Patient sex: M
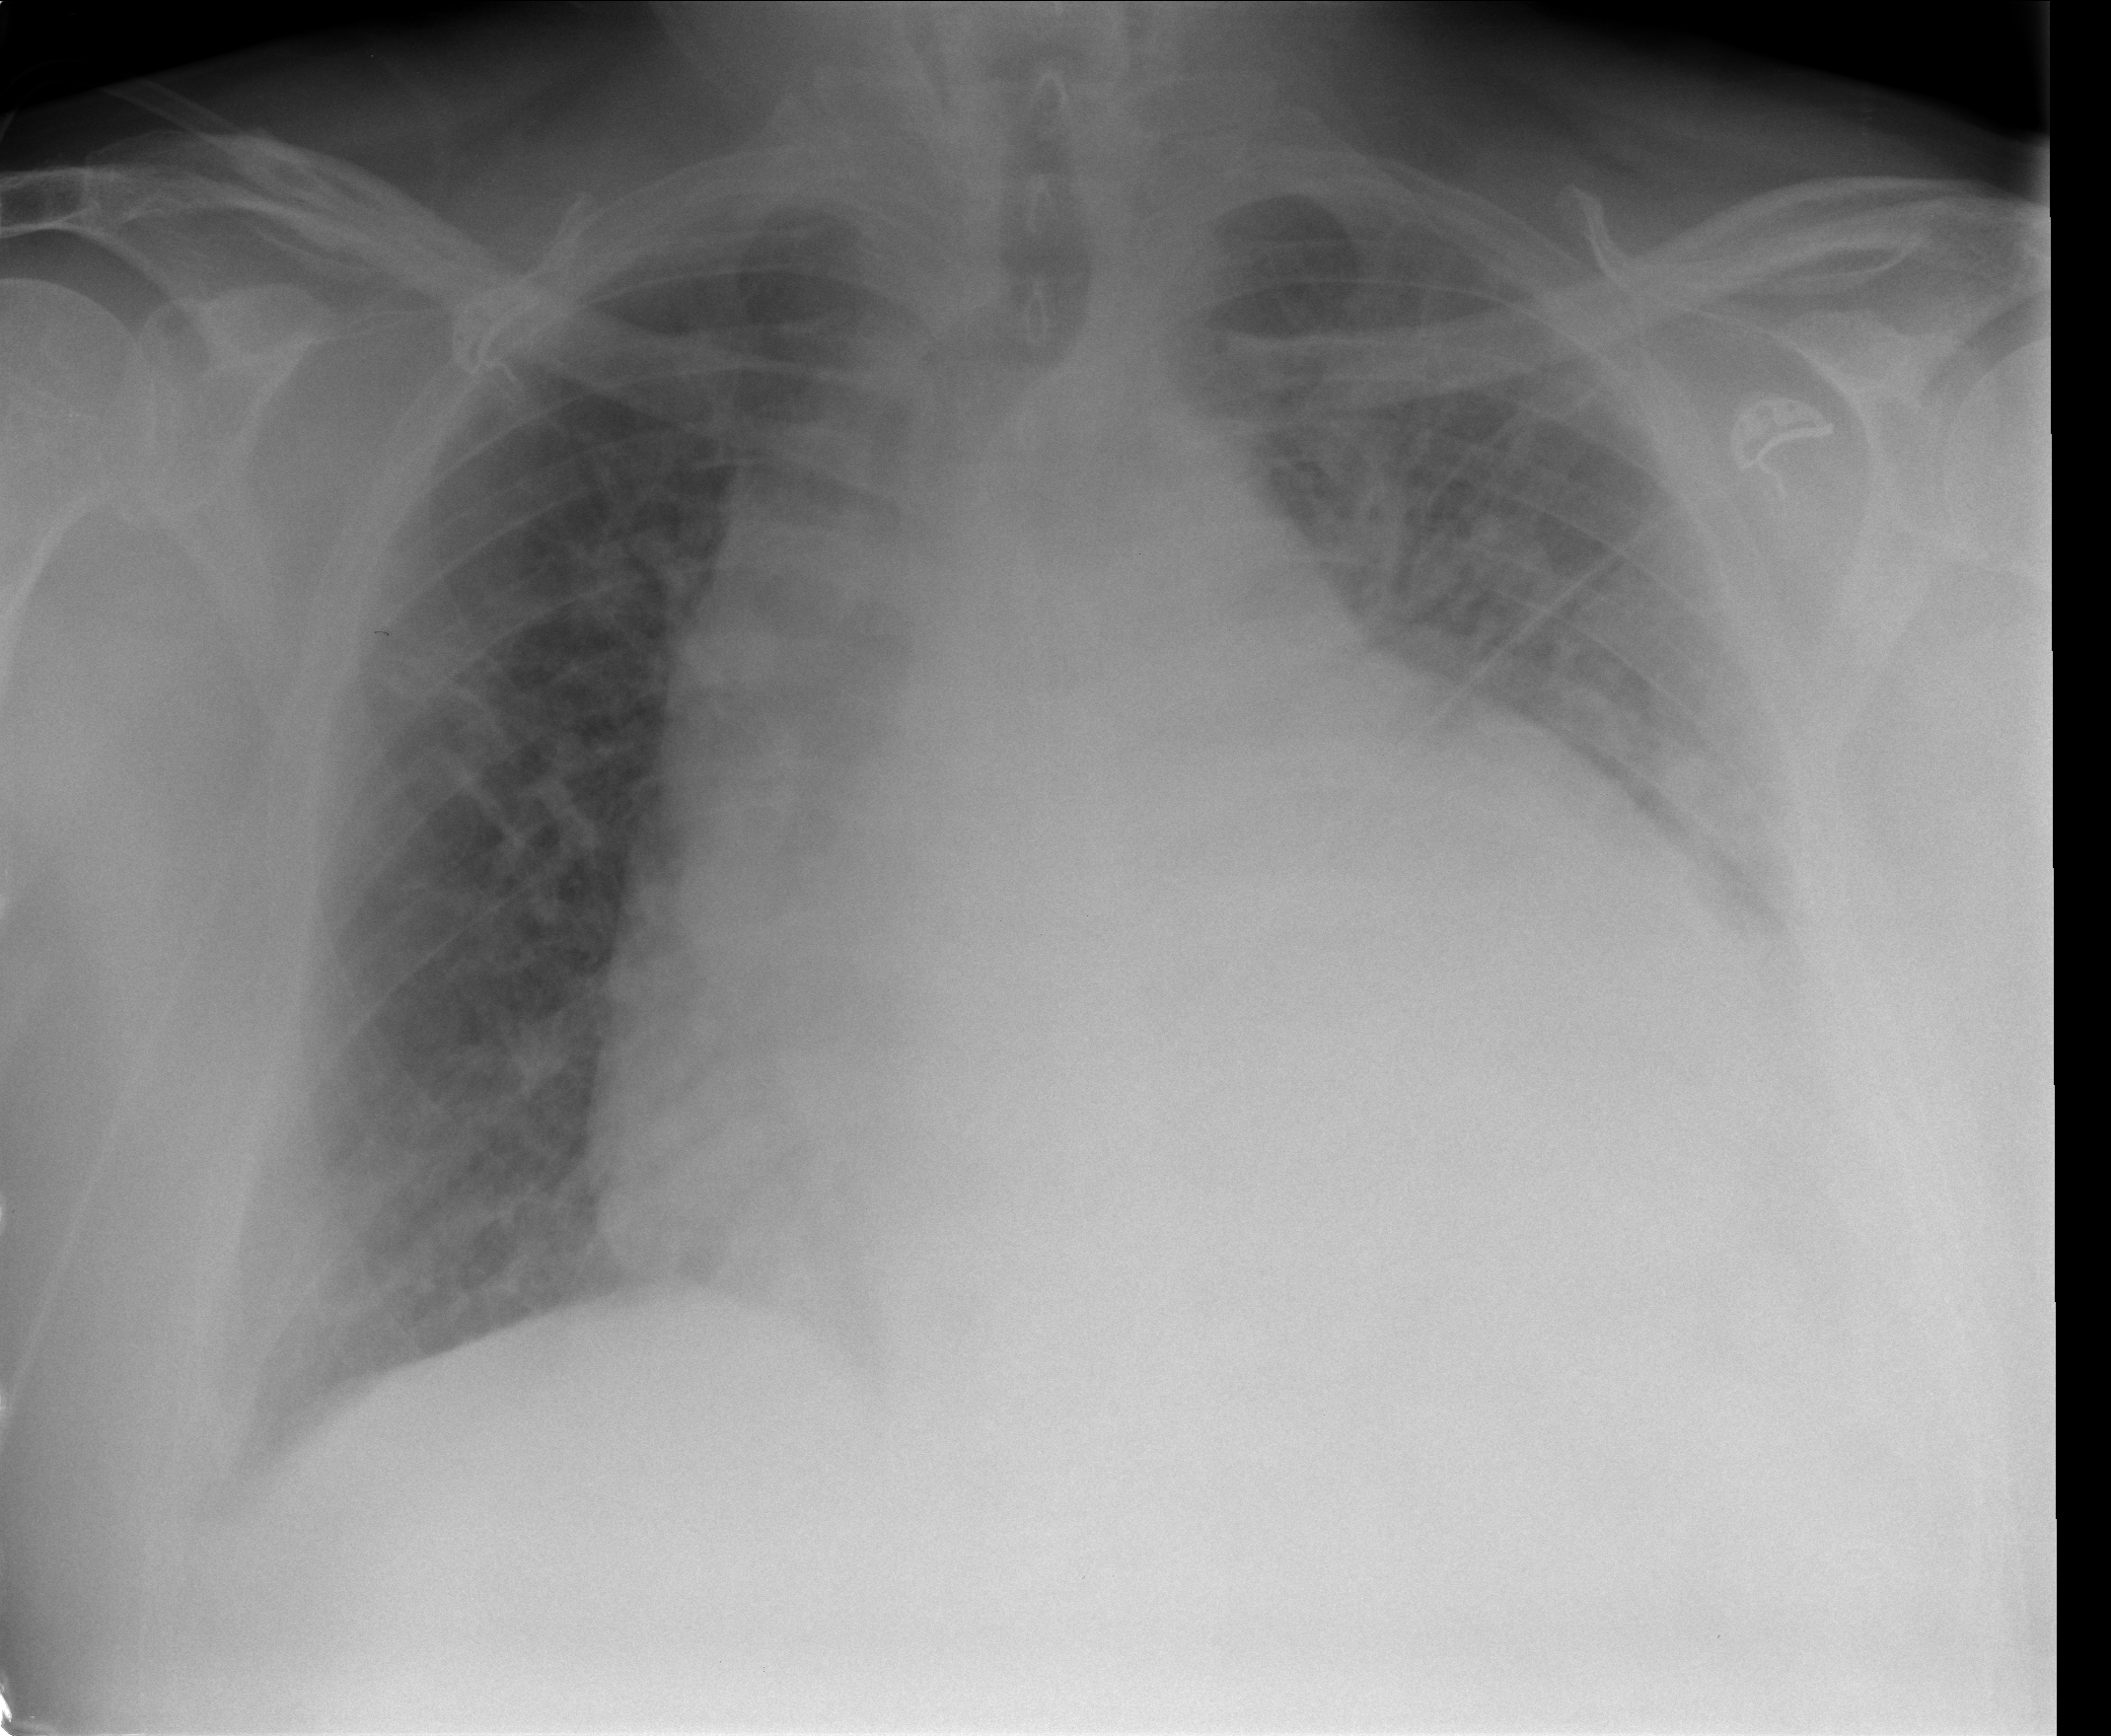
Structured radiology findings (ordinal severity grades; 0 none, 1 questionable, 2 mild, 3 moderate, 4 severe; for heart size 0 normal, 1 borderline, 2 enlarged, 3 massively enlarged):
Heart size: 3
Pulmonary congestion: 1
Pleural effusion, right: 2
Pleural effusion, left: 3
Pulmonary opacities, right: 2
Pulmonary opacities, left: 3
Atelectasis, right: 1
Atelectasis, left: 3